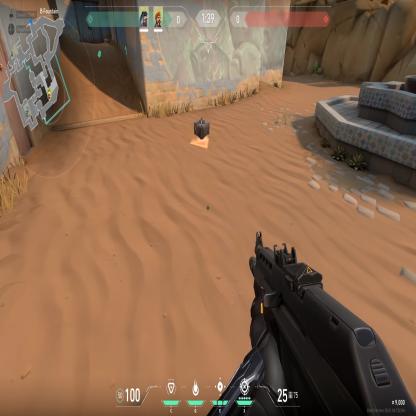
Label: dropped spike